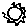
Label: sun